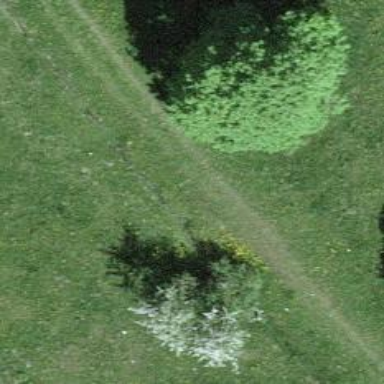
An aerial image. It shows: Path.